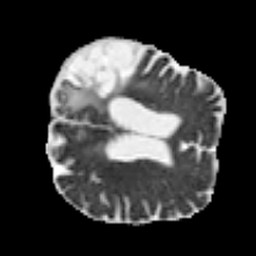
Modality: MD
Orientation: axial
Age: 68
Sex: male
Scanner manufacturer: siemens
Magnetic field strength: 3 T
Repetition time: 7.3 s
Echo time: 0.087 s